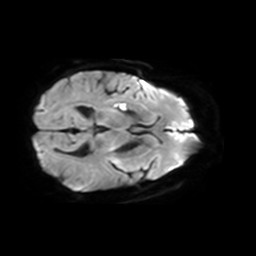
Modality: TRACE
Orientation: axial
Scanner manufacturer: philips
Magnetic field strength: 3 T
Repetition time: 3.08 s
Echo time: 0.076 s